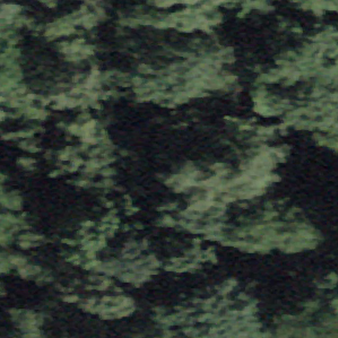
Label: other